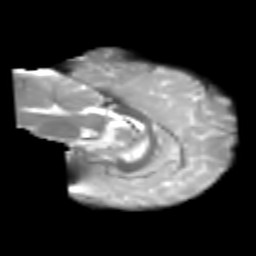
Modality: T2w
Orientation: sagittal
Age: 6
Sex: male
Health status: healthy